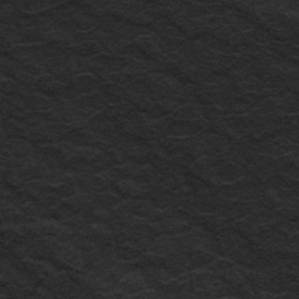
Label: frost